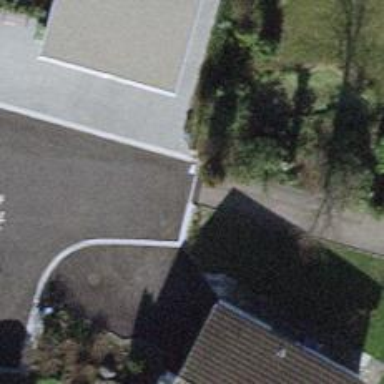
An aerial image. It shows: Footway along the road.